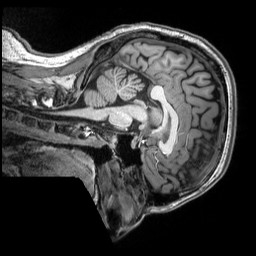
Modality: T1w
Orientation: sagittal
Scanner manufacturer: siemens
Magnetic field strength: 3 T
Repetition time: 2.5 s
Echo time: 0.00343 s